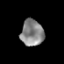
Tissue: prostate
Cell type: T cells
Senescence score: 0.3525
Nuclear area (px): 588
Mean DAPI intensity: 135.107